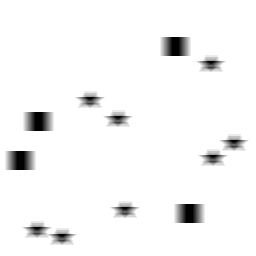
Squares: 4
Triangles: 0
Stars: 8
Total shapes: 12